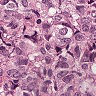
Metastatic tissue present: yes